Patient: sex M, age 46
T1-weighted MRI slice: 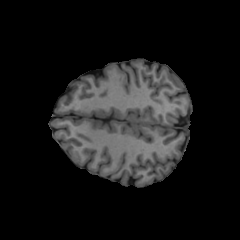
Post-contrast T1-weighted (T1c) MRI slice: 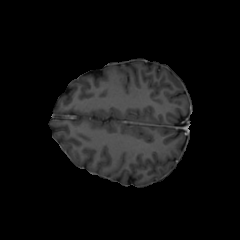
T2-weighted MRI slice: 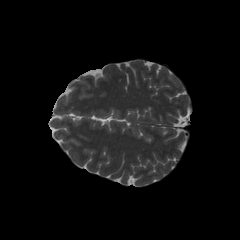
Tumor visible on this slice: no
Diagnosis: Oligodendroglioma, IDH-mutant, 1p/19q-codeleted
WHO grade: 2